Question: What I want is to have a 'hidden' div displayed whenever my input box gains 'focus' and to be able select a value and populate the textbox with.
Then make the displayed div 'fadeOut'.
'''
<div class='_date'>
<div class='birth_date'>
<p class='year'>1970</p>
<p class='year'>1971</p>
<p class='year'>1972</p>
</div>
</div>
<input type='text' name='date_year' id = 'birth_year'>
'''
:
'''
$('.birth_date').hide();
$('body').on('focus', '#birth_year' ,function (e) {
$('.birth_date').show();
//this is where my click event comes in...
})
'''
How to achieve this 'bubbles' in my head and I am a bit confused on how to try it out.
See the picture below:

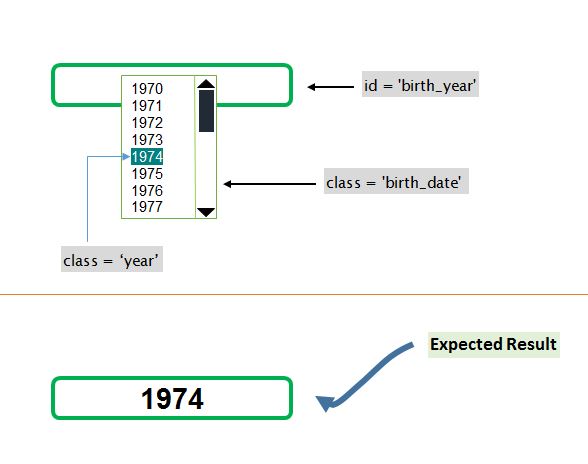
Answer: '''
$('.birth_date').hide();
$(document).on('focus', '#birth_year' ,function (e) {
$('.birth_date').show();
});
'''
on click retrieve the value of the element.
and insert it has the value of your input. (then fadeOut)
'click()' toggle off the 'is.(":focus")' , the 'mousedown()' does not. So you can check if the user is still focusing the good input when he click a '.year'.
'''
$('.year').mousedown(function(){
if ($('#birth_year').is(":focus")) {
var year = $(this).html();
$('#birth_year').val(year);
$('.birth_date').fadeOut();
}
});
'''
Edit: ok, you can also test the focus. Like that you populate and hide the input just if the focus is on it.